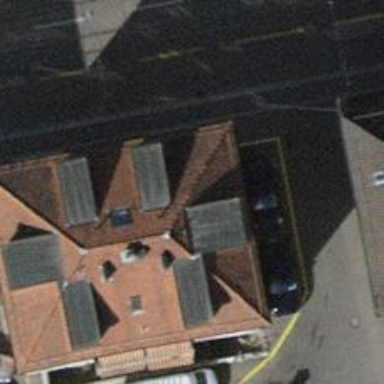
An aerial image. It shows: Fast food establishment.